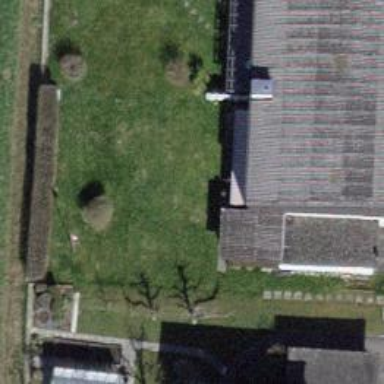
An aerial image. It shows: Flat-roofed building.